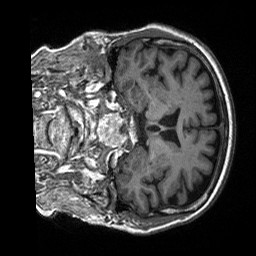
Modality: T1w
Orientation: coronal
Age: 70
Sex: male
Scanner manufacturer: siemens
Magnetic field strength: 3 T
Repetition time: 2.4 s
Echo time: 0.00226 s